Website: apple
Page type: billing-address
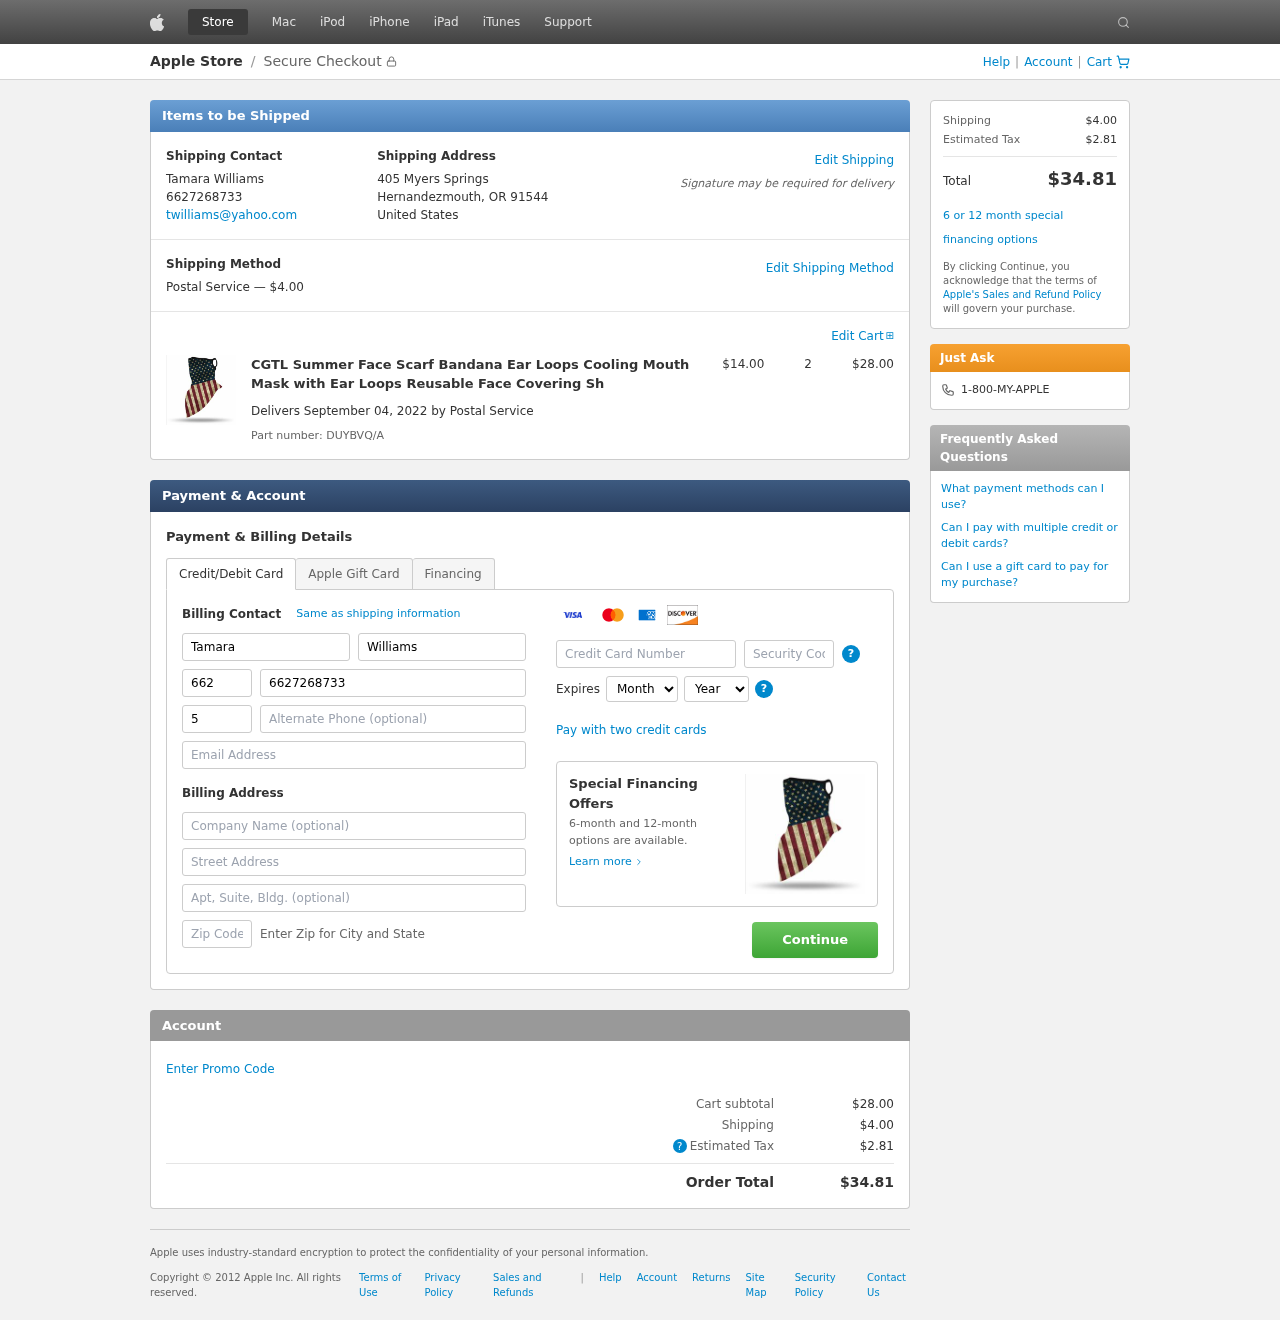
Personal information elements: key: PII_CARD_CVV
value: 424
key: PII_CARD_EXPIRY_MONTH
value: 04
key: PII_CARD_EXPIRY_YEAR
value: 27
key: PII_CARD_NUMBER
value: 2595 3934 9544 9700
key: PII_CITY_STATE_ZIP
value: Hernandezmouth, OR 91544
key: PII_COUNTRY
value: United States
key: PII_EMAIL
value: twilliams@yahoo.com
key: PII_FIRSTNAME
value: Tamara
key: PII_FULLNAME
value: Tamara Williams
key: PII_LASTNAME
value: Williams
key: PII_PHONE
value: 6627268733
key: PII_PHONE_ALT
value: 5108057213
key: PII_PHONE_ALT_AREA
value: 510
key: PII_PHONE_AREA
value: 662
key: PII_STREET
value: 405 Myers Springs
Product elements: key: PRODUCT1_NAME
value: CGTL Summer Face Scarf Bandana Ear Loops Cooling Mouth Mask with Ear Loops Reusable Face Covering Sh
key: PRODUCT1_PRICE
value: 14
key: PRODUCT1_QUANTITY
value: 2
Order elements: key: ORDER_SHIPPING_COST
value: $4.00
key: ORDER_SUBTOTAL
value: $28.00
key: ORDER_DELIVERY_DATE
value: September 04, 2022
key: ORDER_PART_NUMBER
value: DUYBVQ/A
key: ORDER_TAX
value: $2.81
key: ORDER_TOTAL
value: $34.81